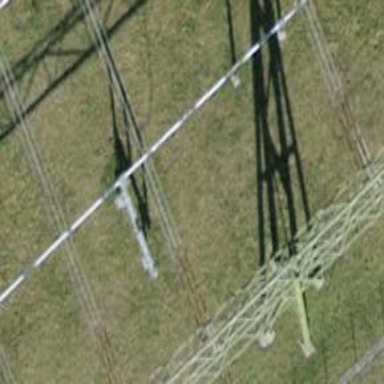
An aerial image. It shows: Switch used for power control.